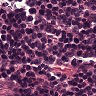
Metastatic tissue present: no